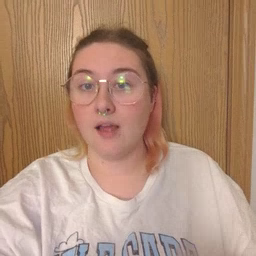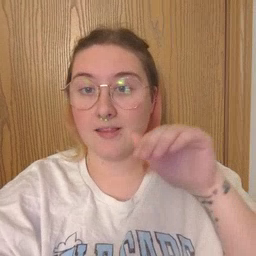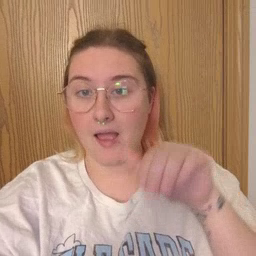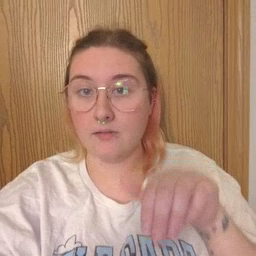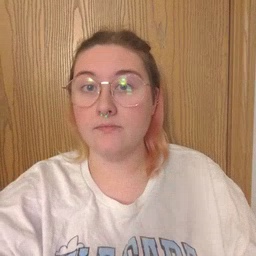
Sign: night